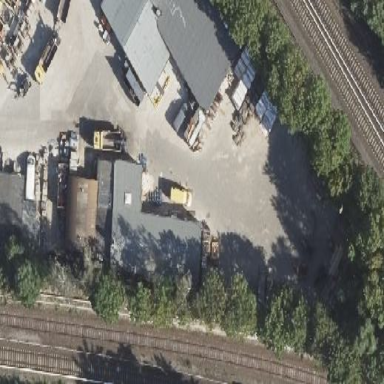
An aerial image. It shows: Industrial building.